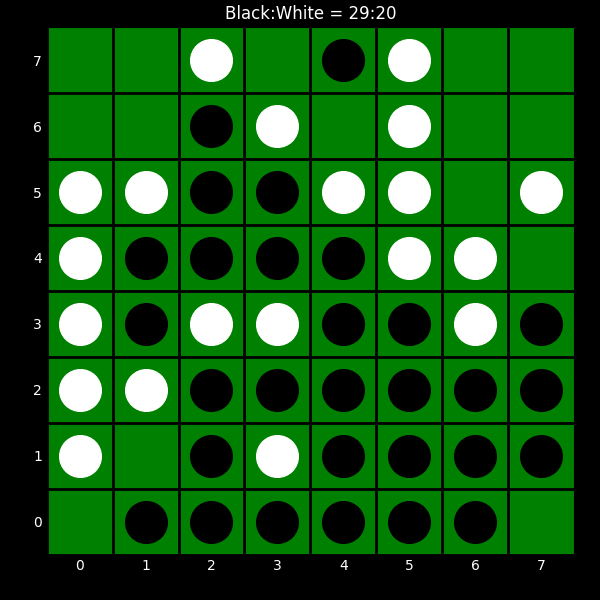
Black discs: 29
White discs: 20